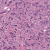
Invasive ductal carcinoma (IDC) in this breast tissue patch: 1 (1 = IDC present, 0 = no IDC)